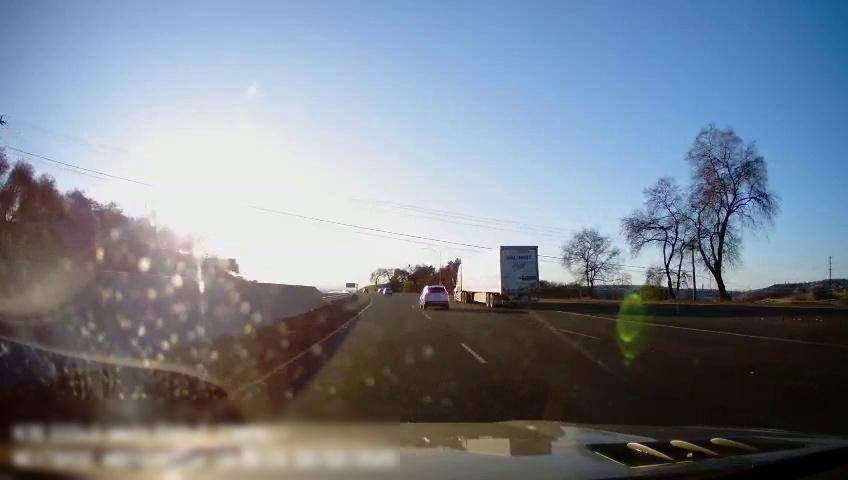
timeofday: Day
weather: Sunny
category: Drivable Space
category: Vehicles | SUV
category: Vehicles | Other LV
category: Lanes | Current Lane
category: Lanes | Current Lane
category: Lanes | Alternate Lane
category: Lanes | Alternate Lane